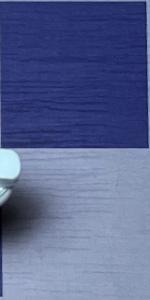
Label: Empty